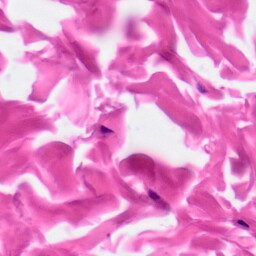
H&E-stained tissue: Skin